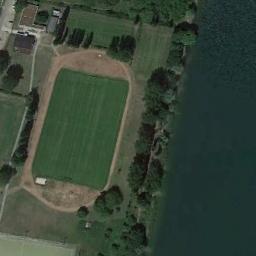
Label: ground_track_field